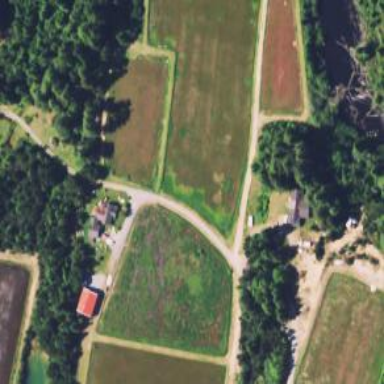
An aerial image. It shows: Farmland with cranberries as the main crop.